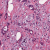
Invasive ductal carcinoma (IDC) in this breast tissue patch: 1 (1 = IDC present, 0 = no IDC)